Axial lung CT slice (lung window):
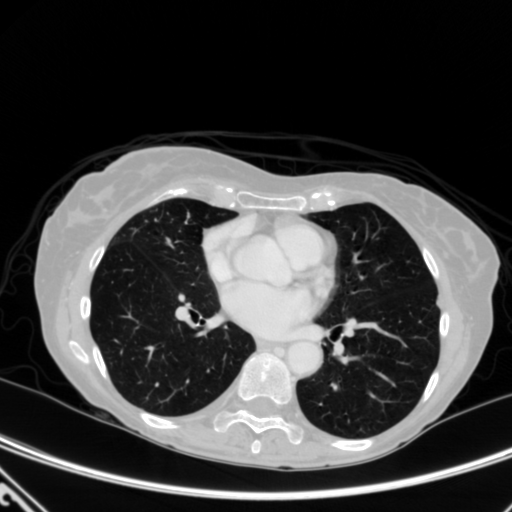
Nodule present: no